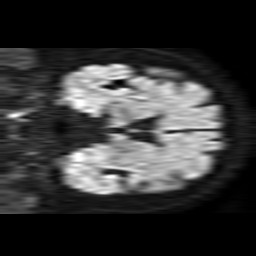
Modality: TRACE
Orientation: coronal
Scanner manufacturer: philips
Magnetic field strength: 1.5 T
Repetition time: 3.746 s
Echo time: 0.07039 s